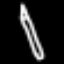
Label: pencil